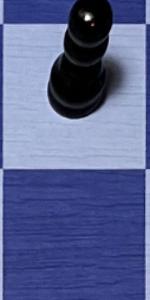
Label: Empty